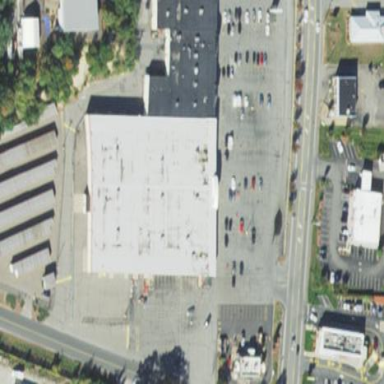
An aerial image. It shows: Department store building.